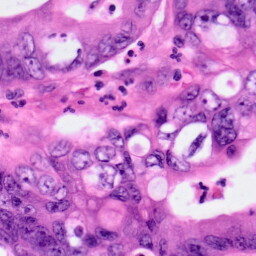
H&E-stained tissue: Pancreatic